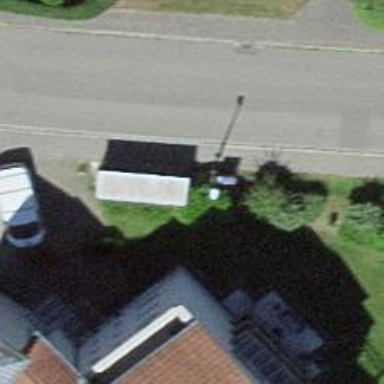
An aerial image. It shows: Bus stop with shelter. It is platform for public transport.